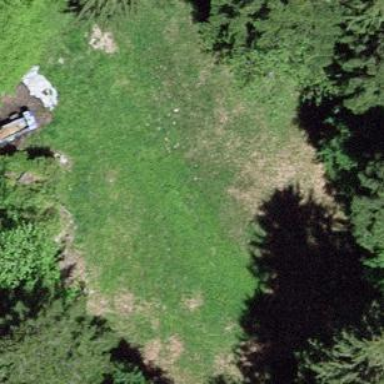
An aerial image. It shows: Beautiful meadow.